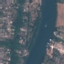
Label: River